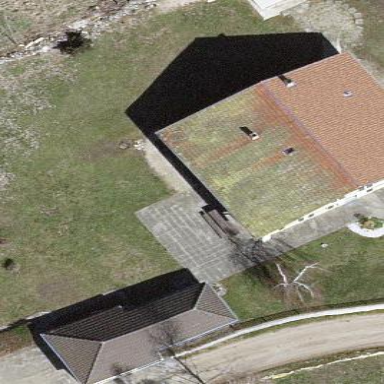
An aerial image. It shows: Gabled building.